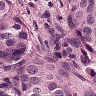
Metastatic tissue present: yes